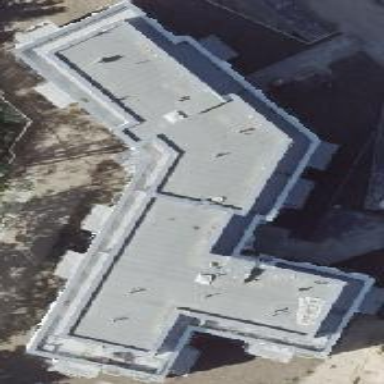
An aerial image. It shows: Apartment building with flat roof.